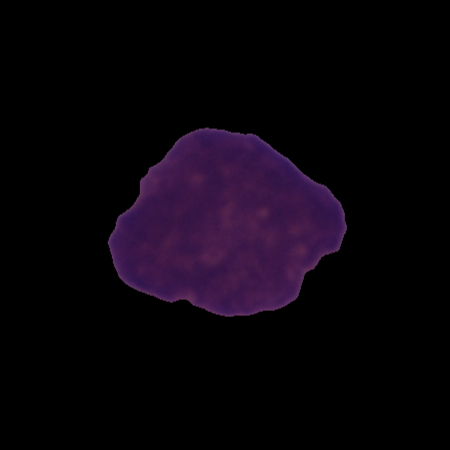
Label: cancer